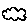
Label: cloud